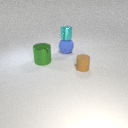
large green metal cylinder to the left of small brown rubber cylinder